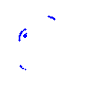
Particle: kaon